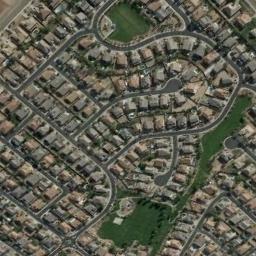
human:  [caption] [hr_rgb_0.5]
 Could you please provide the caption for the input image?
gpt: A dense residential area has lots of houses arranged neatly and some lawns are surrounded by buildings .

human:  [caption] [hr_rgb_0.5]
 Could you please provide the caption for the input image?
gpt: There is also a green area in the residential area .

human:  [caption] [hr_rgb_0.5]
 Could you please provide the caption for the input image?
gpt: The dense residential is next to the road and grass .

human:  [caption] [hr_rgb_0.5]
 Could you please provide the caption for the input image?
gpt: There are many roads and neatly arranged houses and trees and large lawns in densely populated areas .

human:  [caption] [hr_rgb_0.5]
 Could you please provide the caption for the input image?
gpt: There are many brown buildings arranged neatly on dense residential area .